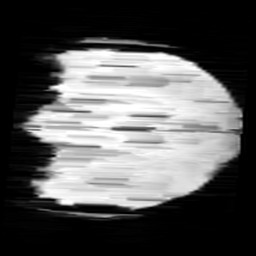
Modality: minIP
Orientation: coronal
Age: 10
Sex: female
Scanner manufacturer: siemens
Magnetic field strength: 3 T
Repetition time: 0.027 s
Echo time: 0.02 s